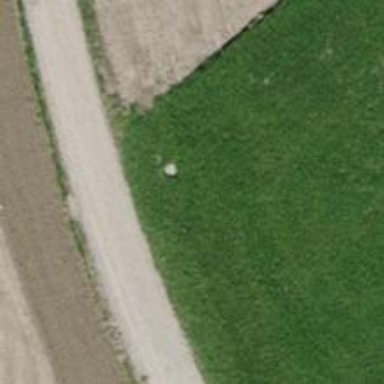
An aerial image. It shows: Pipeline marker.